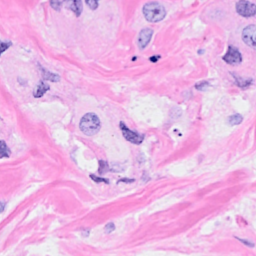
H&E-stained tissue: Breast